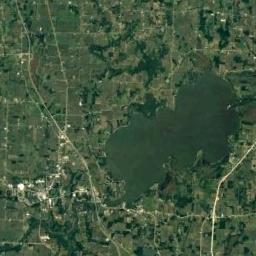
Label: lake